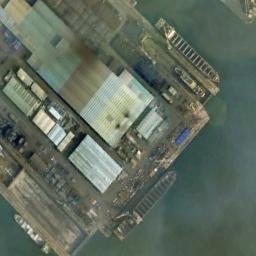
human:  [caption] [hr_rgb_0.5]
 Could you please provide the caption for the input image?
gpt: There are two ships in the green water on the shore .

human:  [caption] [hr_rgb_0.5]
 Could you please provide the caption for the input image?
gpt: Several ships of different sizes are docked at the cargo terminal and some workshops are on the bank .

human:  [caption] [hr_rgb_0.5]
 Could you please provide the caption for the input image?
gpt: There are many buildings beside the ships .

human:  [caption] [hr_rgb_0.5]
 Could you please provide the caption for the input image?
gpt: There are several boats docked by the dock, With many stored buildings and cargo on the dock .

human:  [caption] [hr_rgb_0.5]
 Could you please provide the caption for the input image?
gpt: There are two ships at the harbor with many buildings .